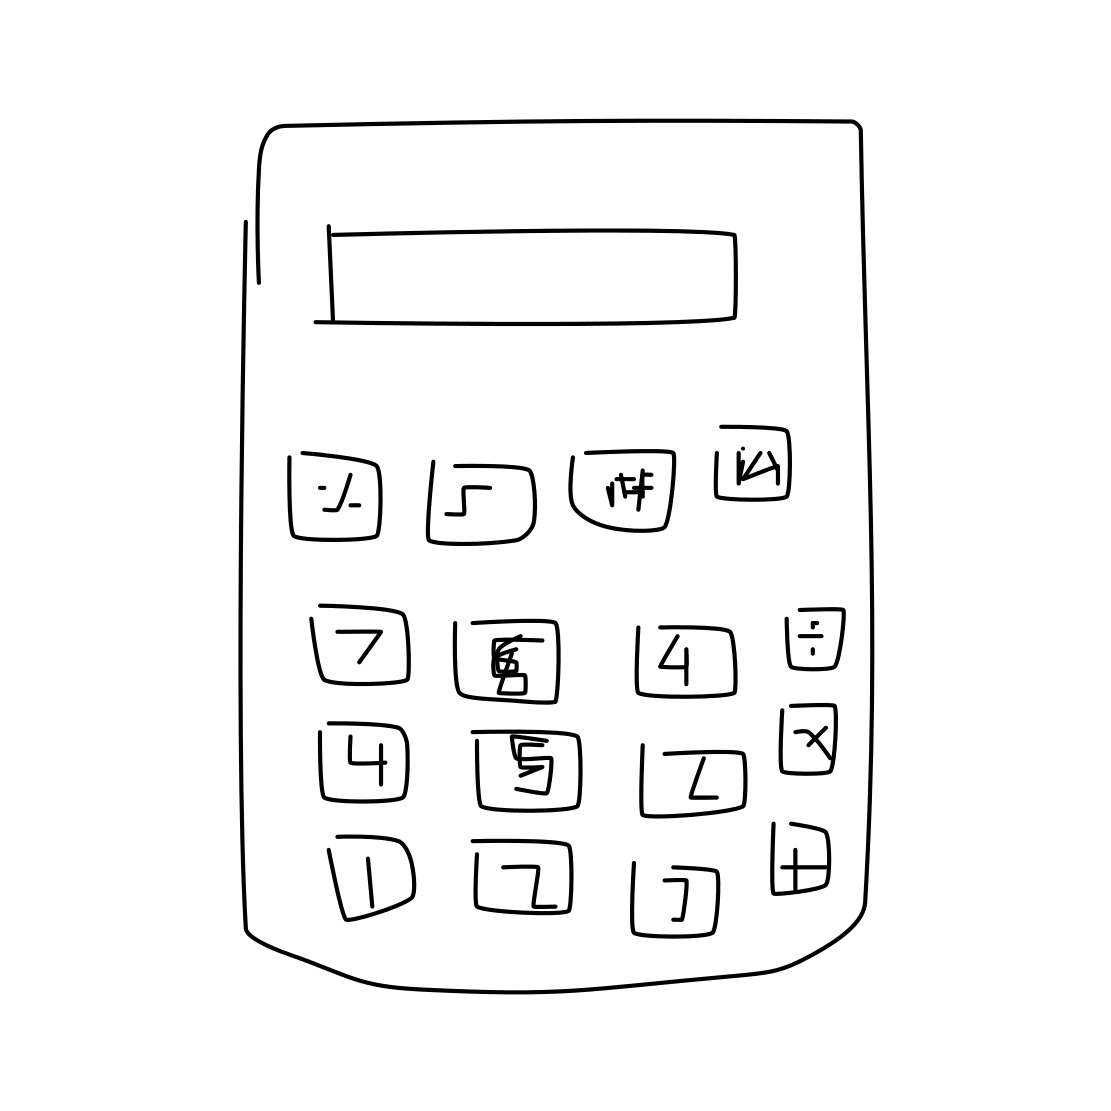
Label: calculator